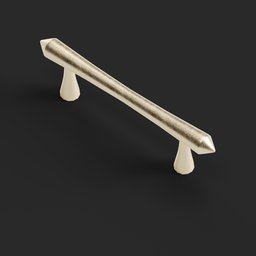
Label: mechanical